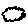
Label: cloud